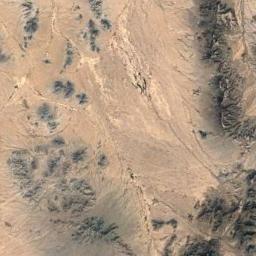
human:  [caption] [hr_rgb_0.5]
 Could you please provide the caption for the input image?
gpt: The desert has yellow sand and many small hills .

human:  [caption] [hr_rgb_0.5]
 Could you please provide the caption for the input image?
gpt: There is a small jungle in this desert .

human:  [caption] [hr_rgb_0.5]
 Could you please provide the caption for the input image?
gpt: There are yellow desert with lines of green plants .

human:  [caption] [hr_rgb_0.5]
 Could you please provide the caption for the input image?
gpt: It is a large piece of yellow desert with many sand dunes and brown gullys .

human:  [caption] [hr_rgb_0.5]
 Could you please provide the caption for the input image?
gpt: A brown desert with some black rocks and fissures .